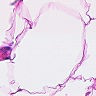
Metastatic tissue present: no